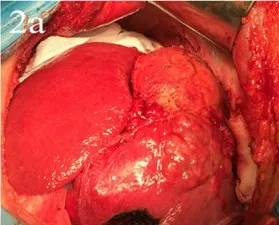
(a) Liver tumors and hydatid disease were seen in the right lobe of the liver during the operation.
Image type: medical_photograph (other_medical_photograph)